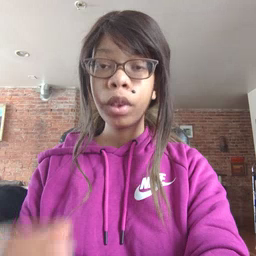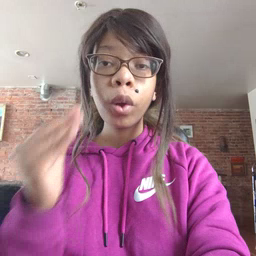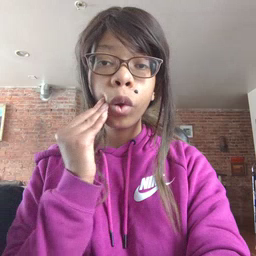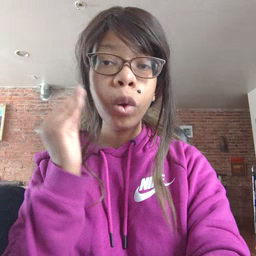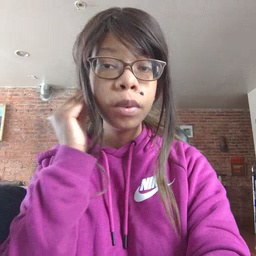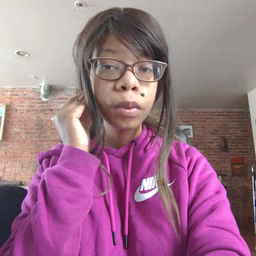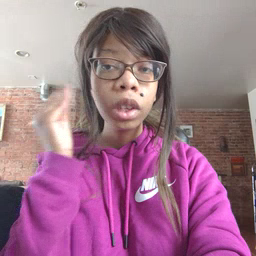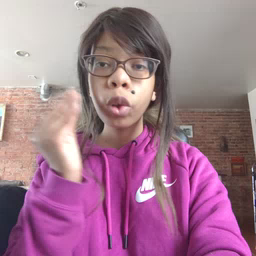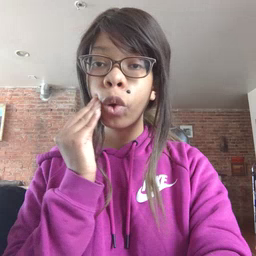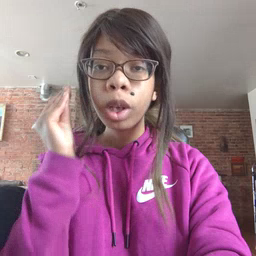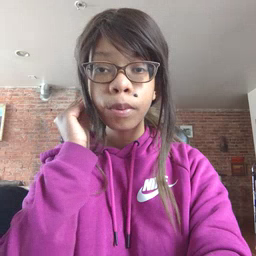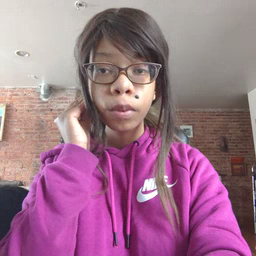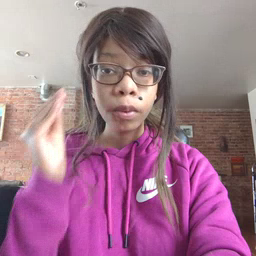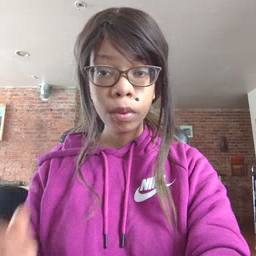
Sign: home